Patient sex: M
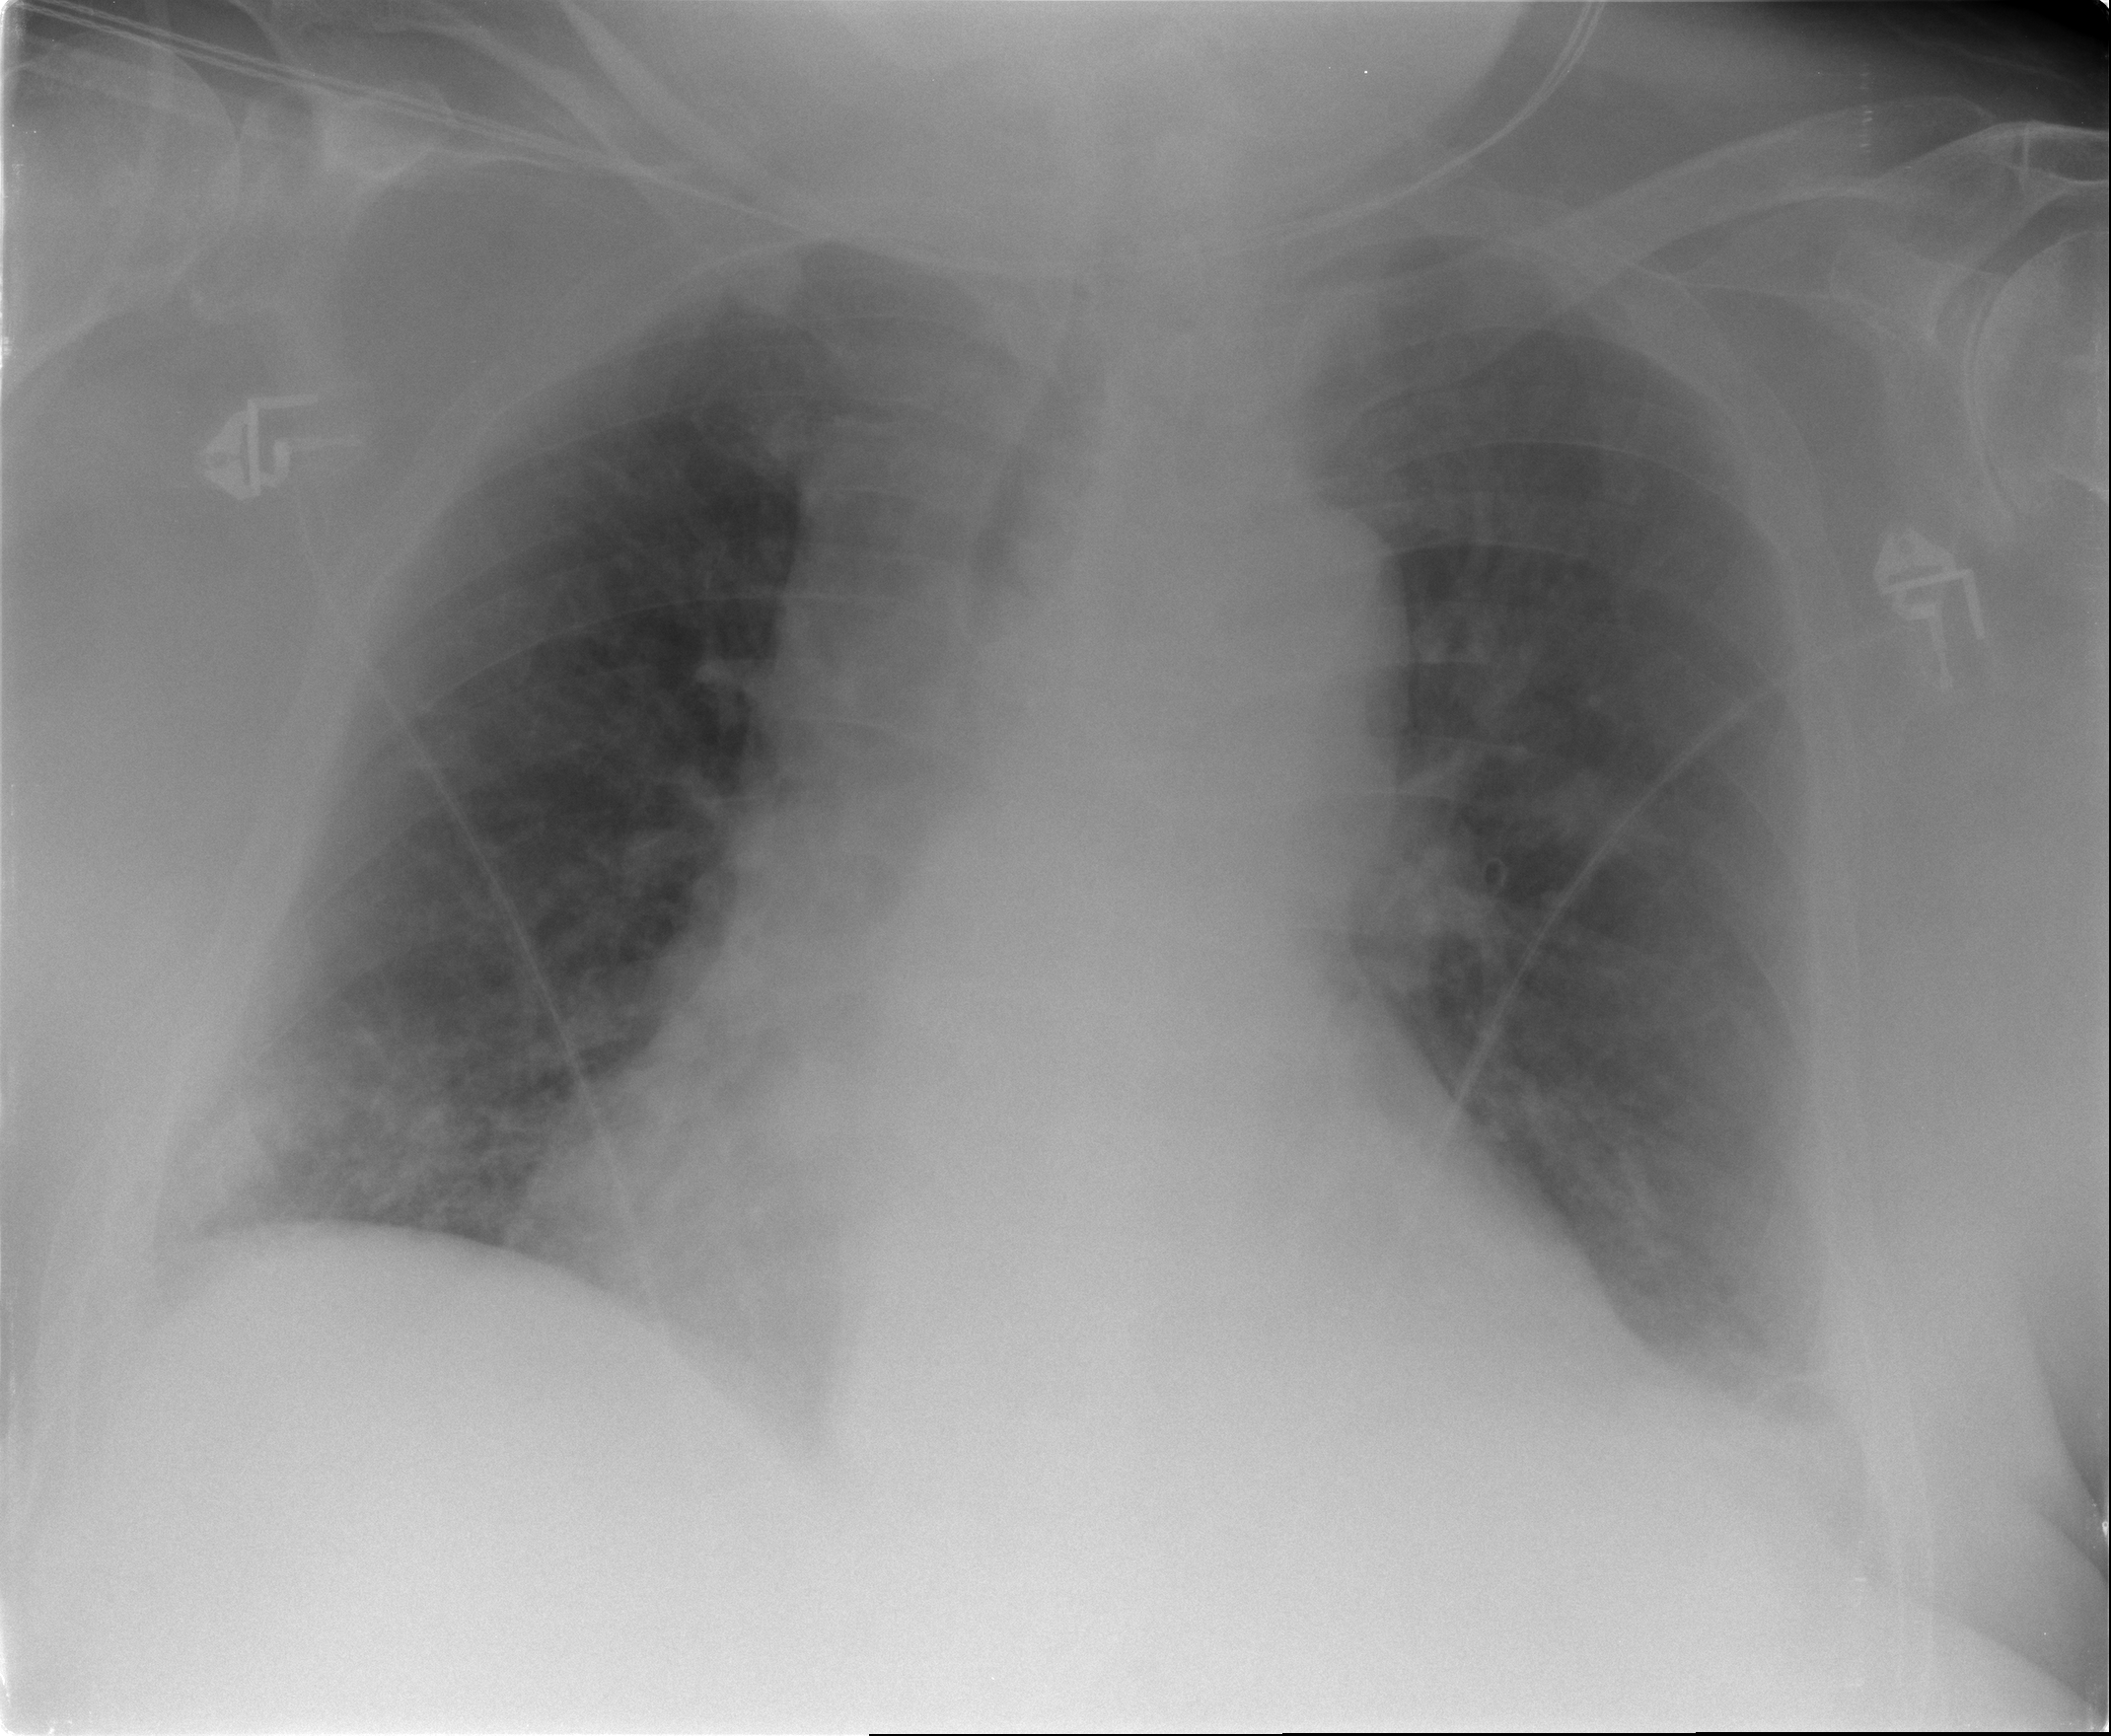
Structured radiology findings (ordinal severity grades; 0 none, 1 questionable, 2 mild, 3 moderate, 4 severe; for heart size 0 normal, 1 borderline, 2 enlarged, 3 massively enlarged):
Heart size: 3
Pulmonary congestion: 2
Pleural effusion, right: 1
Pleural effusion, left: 2
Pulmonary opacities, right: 2
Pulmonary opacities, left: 0
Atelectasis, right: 2
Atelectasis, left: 2